Question: Based on this <URL>:

I have constructed a tree structure visualization in d3.js, which contains further features like zoom in and out, drag and move and highlight node and etc. The features added has no effects on the basic tree code as shown in that example. Now I want to achieve something like to highlight the path to the root from the node my mouse is on. I have problem in tracking the path to the root (do not know how to track the path), could someone give a hint or some useful links on how to achieve that?
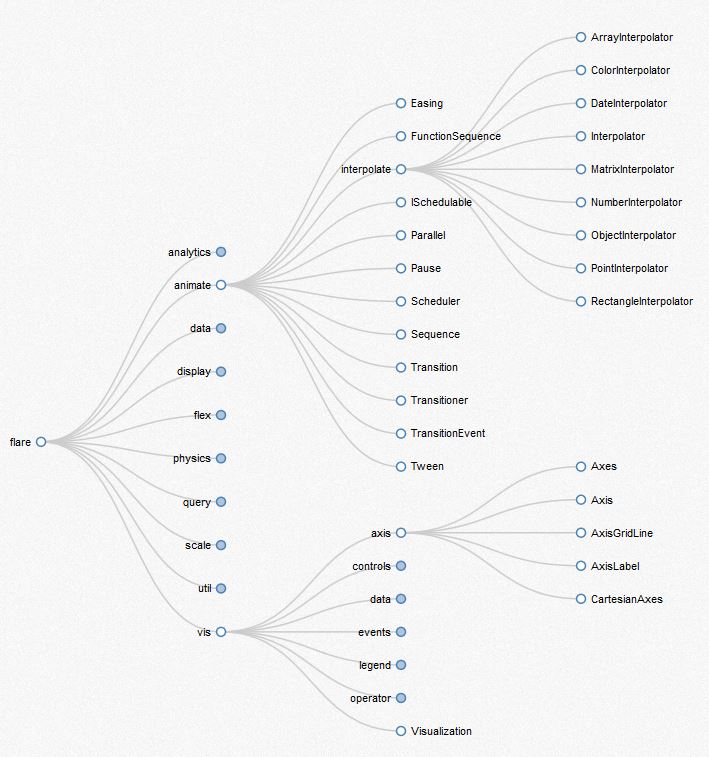
Answer: According to the documentation for d3.tree (<URL>. Then have your update/render code check that value to conditionally apply whatever classes/styles you want.